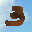
Label: 3